Field crop: maize
Growth stage: 2
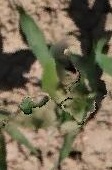
Species: maize